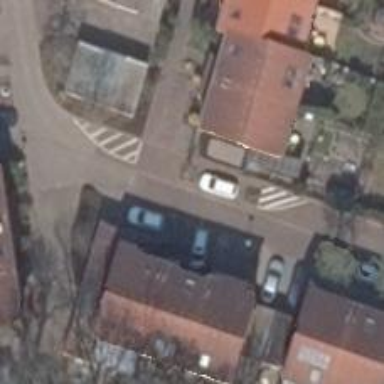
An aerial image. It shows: Living street.